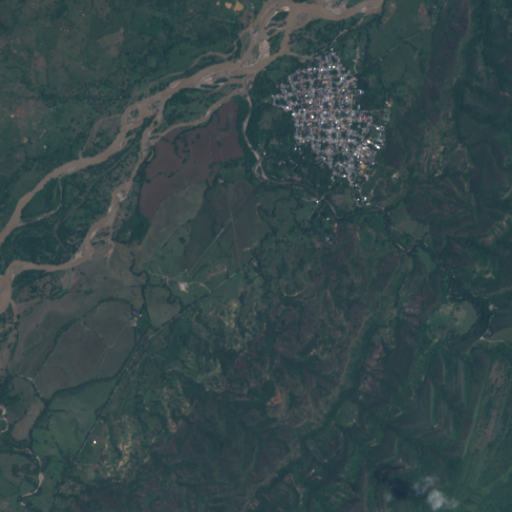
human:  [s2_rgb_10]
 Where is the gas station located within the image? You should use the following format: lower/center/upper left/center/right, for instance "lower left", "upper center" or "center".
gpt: The gas station is located in the upper right of the image.
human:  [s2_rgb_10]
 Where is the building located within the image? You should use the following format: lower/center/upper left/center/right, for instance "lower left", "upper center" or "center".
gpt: There is no building in the image.